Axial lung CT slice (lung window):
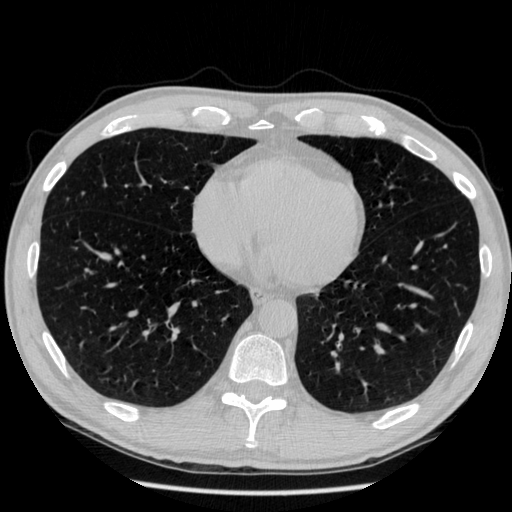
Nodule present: no